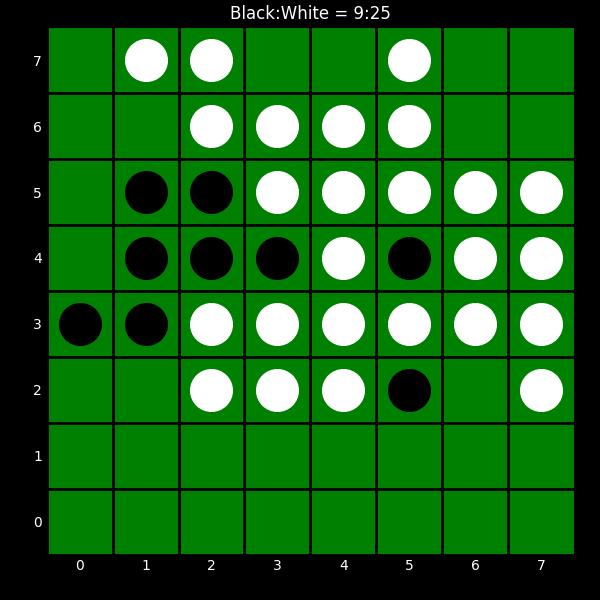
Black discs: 9
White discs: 25